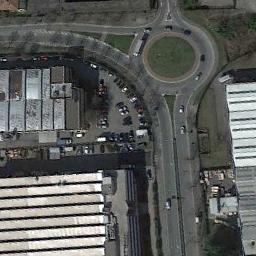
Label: roundabout